Question: I have a code setup like this.
I want the returned data to have a dynamic type constraint.
'''
type Schema = ('id' | 'name' | 'description' | 'content' | 'createdAt')[];
type Obj = {
id: number;
name: string;
description: string;
content: string;
createdAt: Date;
}
function getBySchema(schema: Schema) {
const result = /* Get the object of the specified field from somewhere according to the schema */
return result;
}
const picked = getBySchema(["id", "name"]);
// Expect it to pass.
picked.name
// Expect it not to pass.
picked.createdAt
'''
I specify Schema in the argument type of the function to get an input prompt.

How do I dynamically calculate the type of result based on the actual value of the schema?
I have tried the following, but it seems that it makes judgments based on all the types in the schema.
'''
type PickBySchema<T extends Record<string, unknown>, S extends Schema> = S extends (infer I)[] ? I extends string ? {
[K in I]: T[K]
} : never : never;
'''
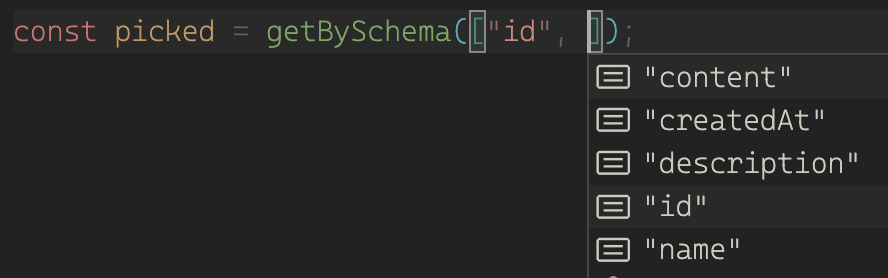
Answer: You can use '(infer U)[] ? U : never' to infer the passed down tuple of strings and map them as result object keys as follows:
'''
function getBySchema<T extends Schema>(schema: T): {
[key in (T extends (infer U)[] ? U : never)]: Obj[key]} {
'''
Explanation:
- 'T extends Schema''schema: T''Schema'- <URL>[] ? U : never'': never''key'- 'Obj[key]'
Playground <URL>.
Further improvement to the codebase:
You don't necessarily have to manually type out the keys inside 'Obj' type and assign them to the 'Schema' type. You can automate this by using:
'''
type Schema = (keyof Obj)[];
'''
Playground [link][3].